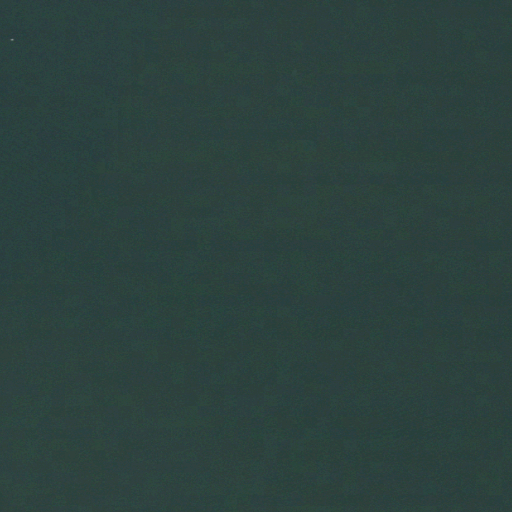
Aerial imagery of mountain in Arizona named Schoolhouse Point containing only open water